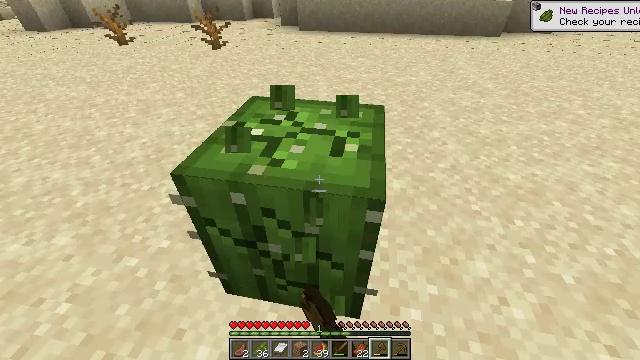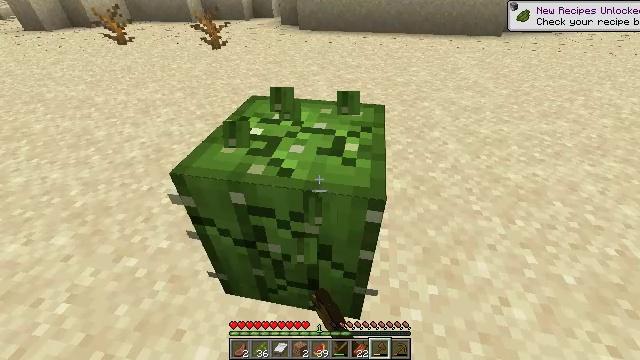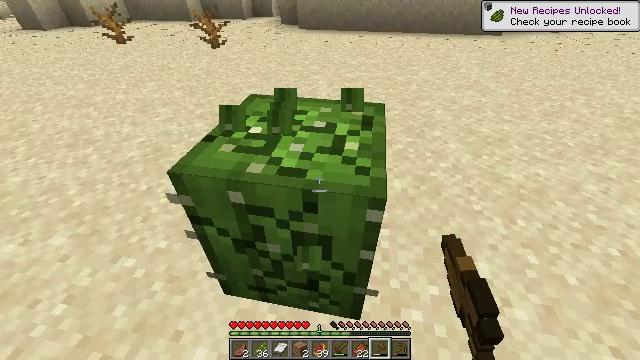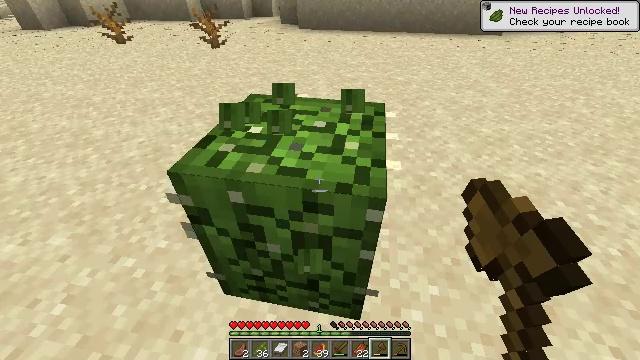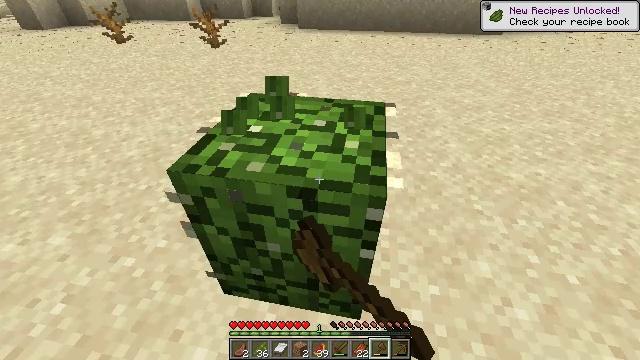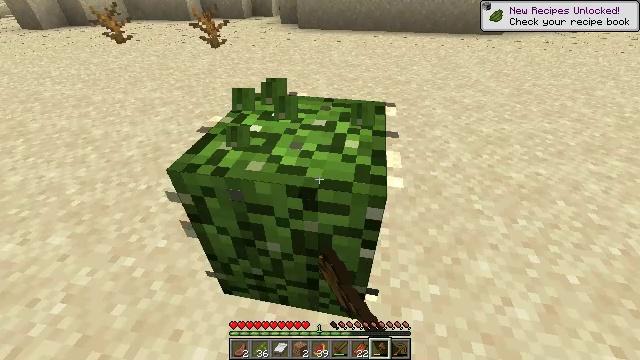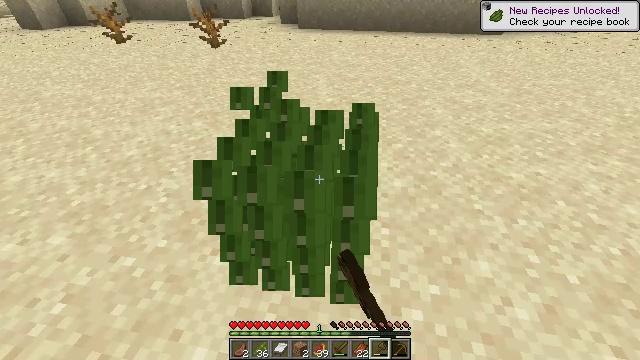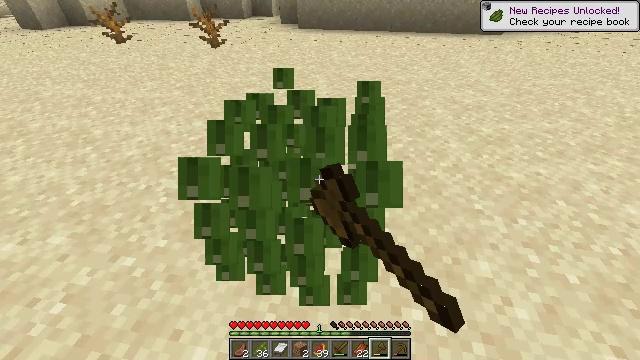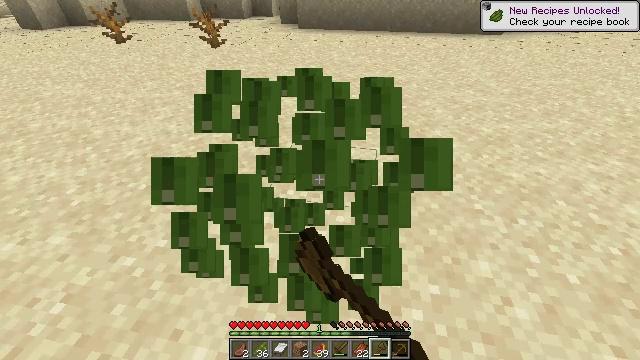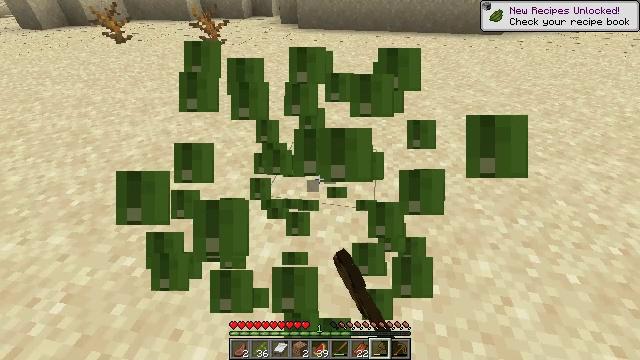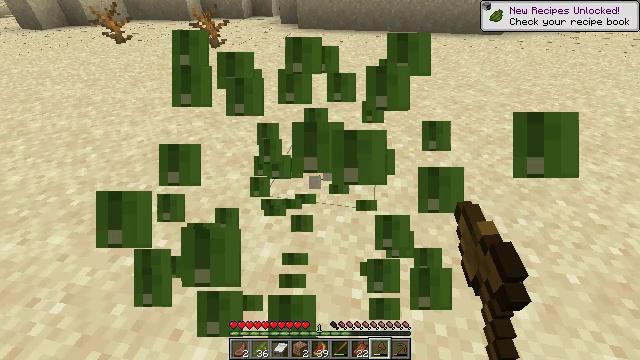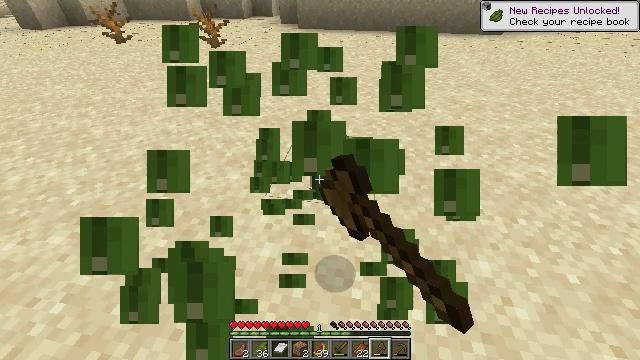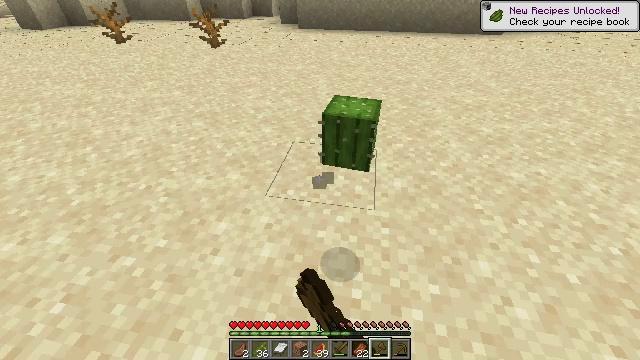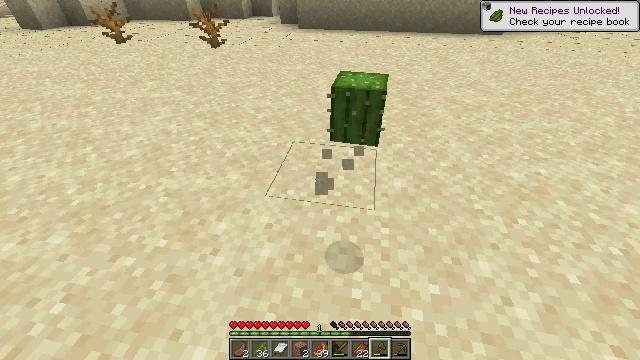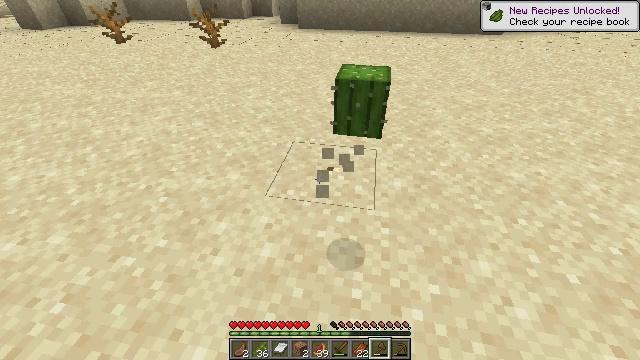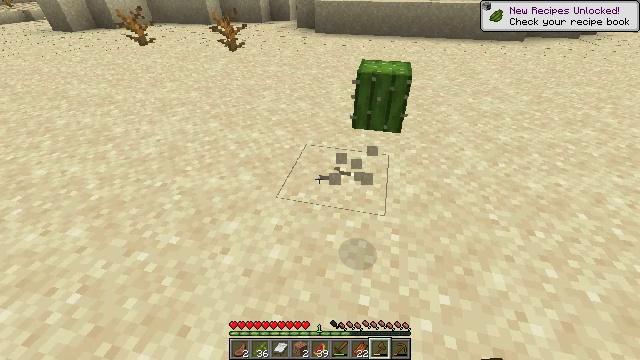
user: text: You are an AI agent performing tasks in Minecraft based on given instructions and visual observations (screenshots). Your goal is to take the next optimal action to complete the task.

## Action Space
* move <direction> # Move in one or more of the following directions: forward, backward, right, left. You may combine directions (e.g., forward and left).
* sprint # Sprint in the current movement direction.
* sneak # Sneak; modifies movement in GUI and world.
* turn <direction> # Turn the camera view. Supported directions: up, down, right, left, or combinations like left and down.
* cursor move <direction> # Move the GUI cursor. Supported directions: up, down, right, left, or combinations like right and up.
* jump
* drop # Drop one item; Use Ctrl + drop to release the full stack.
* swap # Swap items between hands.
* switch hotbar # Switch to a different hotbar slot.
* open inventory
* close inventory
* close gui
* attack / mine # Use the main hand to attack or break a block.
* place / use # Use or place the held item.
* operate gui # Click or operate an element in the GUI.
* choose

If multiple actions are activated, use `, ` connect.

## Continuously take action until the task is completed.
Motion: motion action
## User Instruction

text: Mine cactus from the desert.
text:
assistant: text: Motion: attack / mine
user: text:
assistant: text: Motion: attack / mine
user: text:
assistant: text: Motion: attack / mine
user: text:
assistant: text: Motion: attack / mine
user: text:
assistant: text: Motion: attack / mine
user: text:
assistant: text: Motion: attack / mine
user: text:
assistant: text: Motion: attack / mine
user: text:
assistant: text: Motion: attack / mine
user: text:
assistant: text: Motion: attack / mine
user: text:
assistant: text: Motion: attack / mine
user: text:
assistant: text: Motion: attack / mine
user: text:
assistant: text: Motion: attack / mine
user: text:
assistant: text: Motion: attack / mine
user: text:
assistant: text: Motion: attack / mine
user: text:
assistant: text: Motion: move forward, turn left, attack / mine
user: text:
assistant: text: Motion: move forward, turn left and up
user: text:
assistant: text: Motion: move forward, turn left and up
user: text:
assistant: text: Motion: move forward, turn left and up
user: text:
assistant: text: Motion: move forward, sprint, turn left and up
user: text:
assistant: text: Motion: move forward, sprint, turn left and up
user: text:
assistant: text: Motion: move forward, sprint
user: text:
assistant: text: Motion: move forward, sprint
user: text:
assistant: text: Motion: move forward, sprint, turn left
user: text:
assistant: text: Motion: move forward, turn left
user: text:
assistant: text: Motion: move forward, sprint, turn left
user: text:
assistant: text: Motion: move forward, sprint
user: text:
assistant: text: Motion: move forward, sprint, turn left and down
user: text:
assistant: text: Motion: move forward, sprint, turn left and down
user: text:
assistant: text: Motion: move forward, turn left and down
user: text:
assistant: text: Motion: move forward, turn left and down